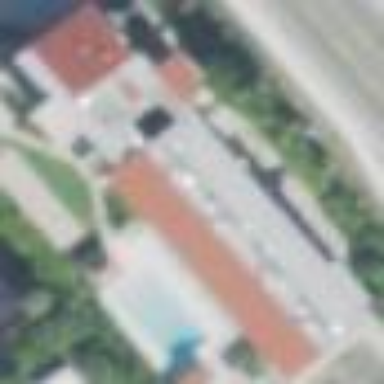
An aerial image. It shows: Hotel building.